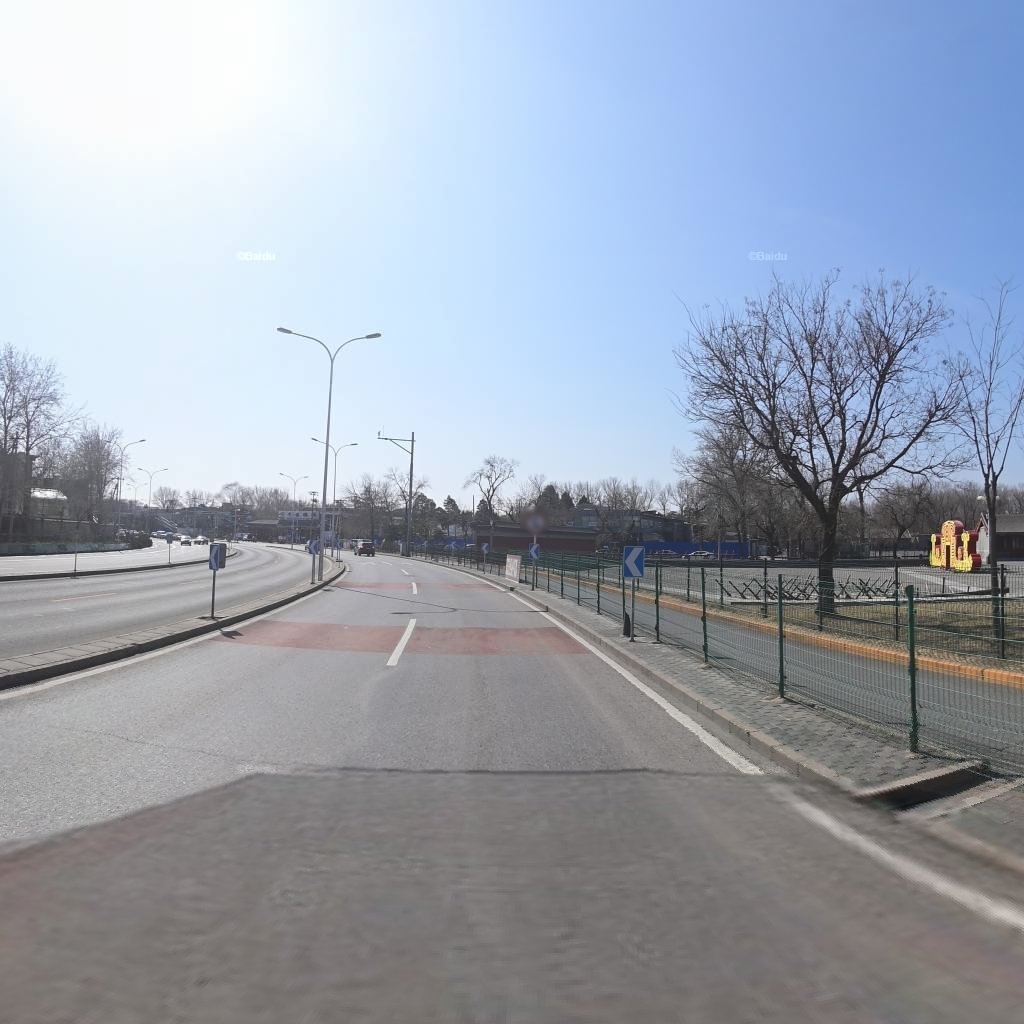
Region: Haidian
Road damage annotations: transverse crack